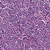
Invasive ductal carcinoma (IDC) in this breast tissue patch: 1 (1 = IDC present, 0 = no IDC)